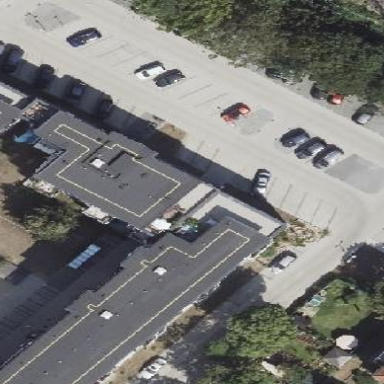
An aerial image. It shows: Part of building.